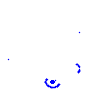
Particle: kaon